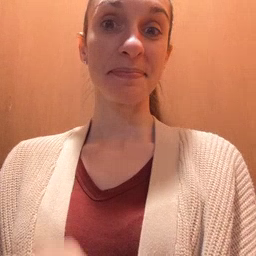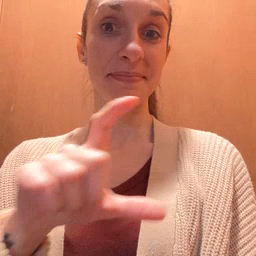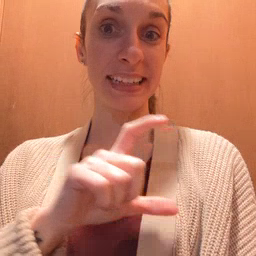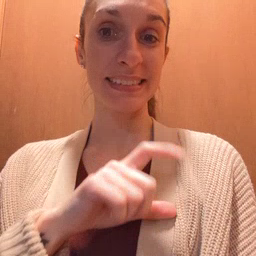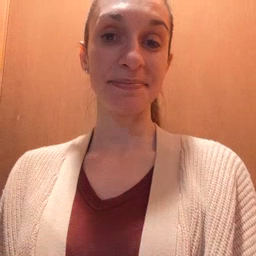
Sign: police